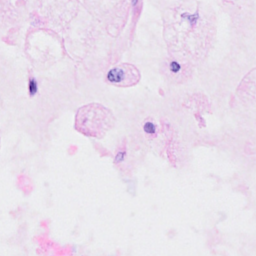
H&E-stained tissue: Breast